Question: The figure describes the ball exchange problem. The white ball can exchange positions with the adjacent colored balls in the 4-neighborhood. The target state is that all balls are arranged in the order of red, blue, green, and yellow from the upper left corner in the order of rows first and columns. How many exchanges are needed?
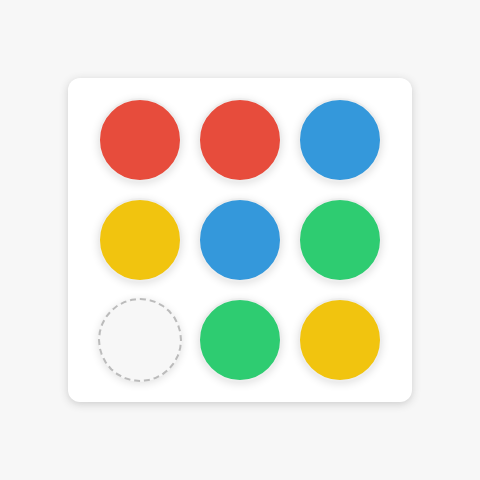
Answer: 4